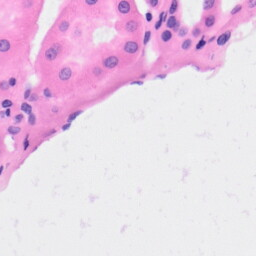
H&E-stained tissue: Kidney